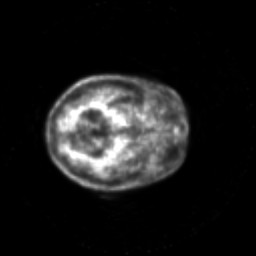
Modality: PET
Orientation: axial
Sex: female
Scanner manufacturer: siemens